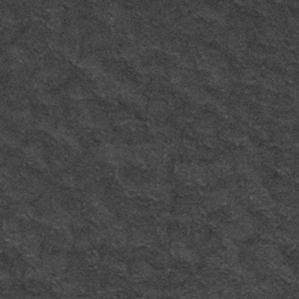
Label: frost